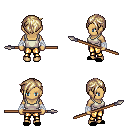
a pixel art fantasy rpg character, female body template, human, tanned skin, white pirate shirt, gold greaves, white blonde pixie cut hairstyle, white cloth bandages, black slippers, spear, four views (front, back, left, right), 2x2 character sprite sheet, small pixel art, hard edges, no anti-aliasing